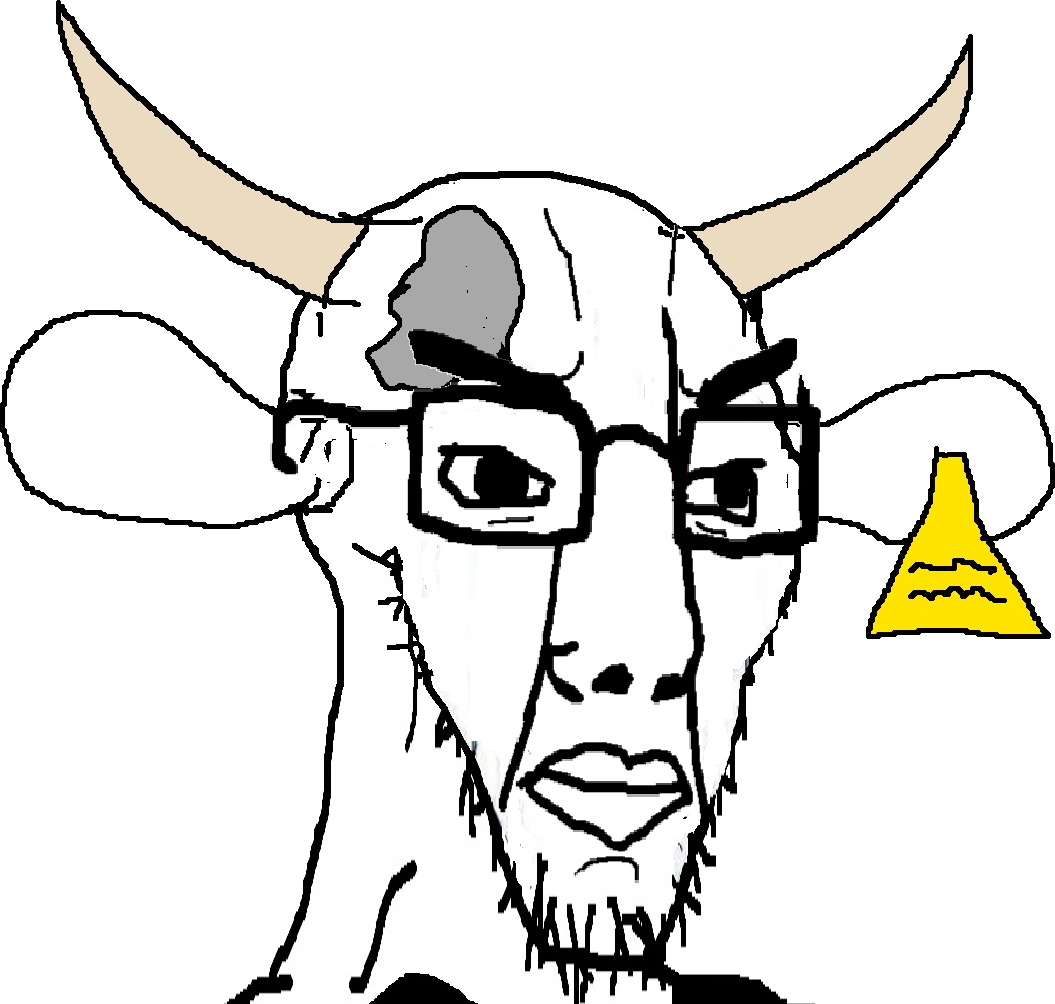
Label: 5_Animal